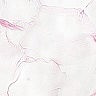
Metastatic tissue present: no